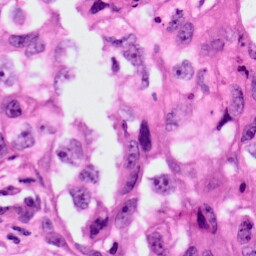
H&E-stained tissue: Lung